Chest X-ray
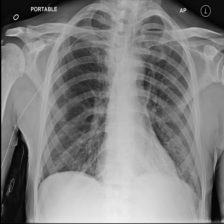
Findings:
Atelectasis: negative
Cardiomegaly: negative
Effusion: negative
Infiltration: negative
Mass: negative
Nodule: negative
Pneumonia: negative
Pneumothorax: negative
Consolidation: negative
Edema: negative
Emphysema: negative
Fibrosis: negative
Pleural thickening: negative
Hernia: negative